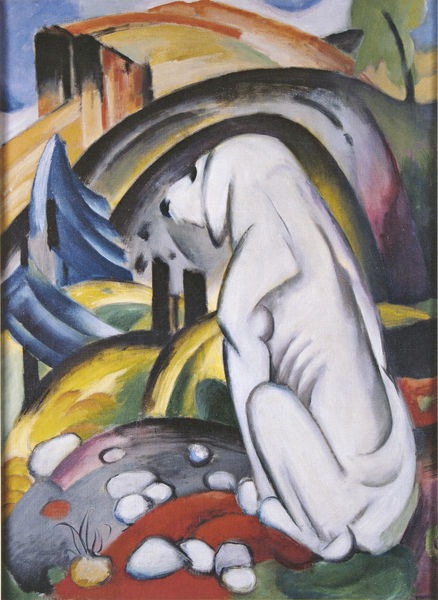
Titel: Der weiße Hund (Hund vor der Welt)
Künstler: Franz Marc
Standort: Schweiz
Institution: Privatsammlung
Schlagwörter: baum, berg, blau, dunkel, felsen, gemälde, himmel, kopf, körper, schatten, weiß, bäume, gelb, grün, landschaft, ocker, sitzen, braun, bunt, grau, hell, hintergrund, licht, nase, ohr, orange, rücken, schwarz, straße, blick, gras, hund, rot, tier, weg, wiese, expressionismus, augen, falten, steine, schauen, öl, feld, gräser, halme, hügel, natur, brücke, sitzend, pflanze, ohren, rosa, wald, beine, aussicht, farbig, rückenansicht, umrisse, sitz, bogen, perspektive, moderne, abstrakt, berge, farben, flächen, gebirge, modern, formen, lila, violett, linien, seine, warten, bögen, expressionistisch, rippen, hocken, täler, schraffur, baun, schawrz, kiste, tanne, barthaare, schnauze, gucken, pilze, muskulatur, mager, rippe, franz marc, marc, der blaue reiter, arben, fran marc, rundformen, blaue tanne, weiße steine, weißer hund, ratte, seltsam, frabig, pföanze, fehlfarben, mage